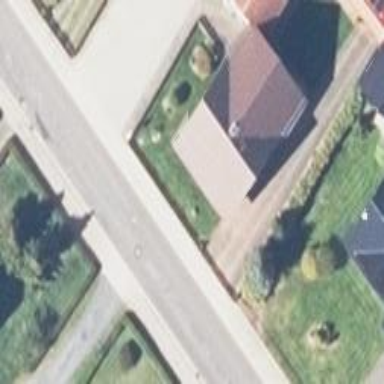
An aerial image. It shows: Simple and straightforward house.